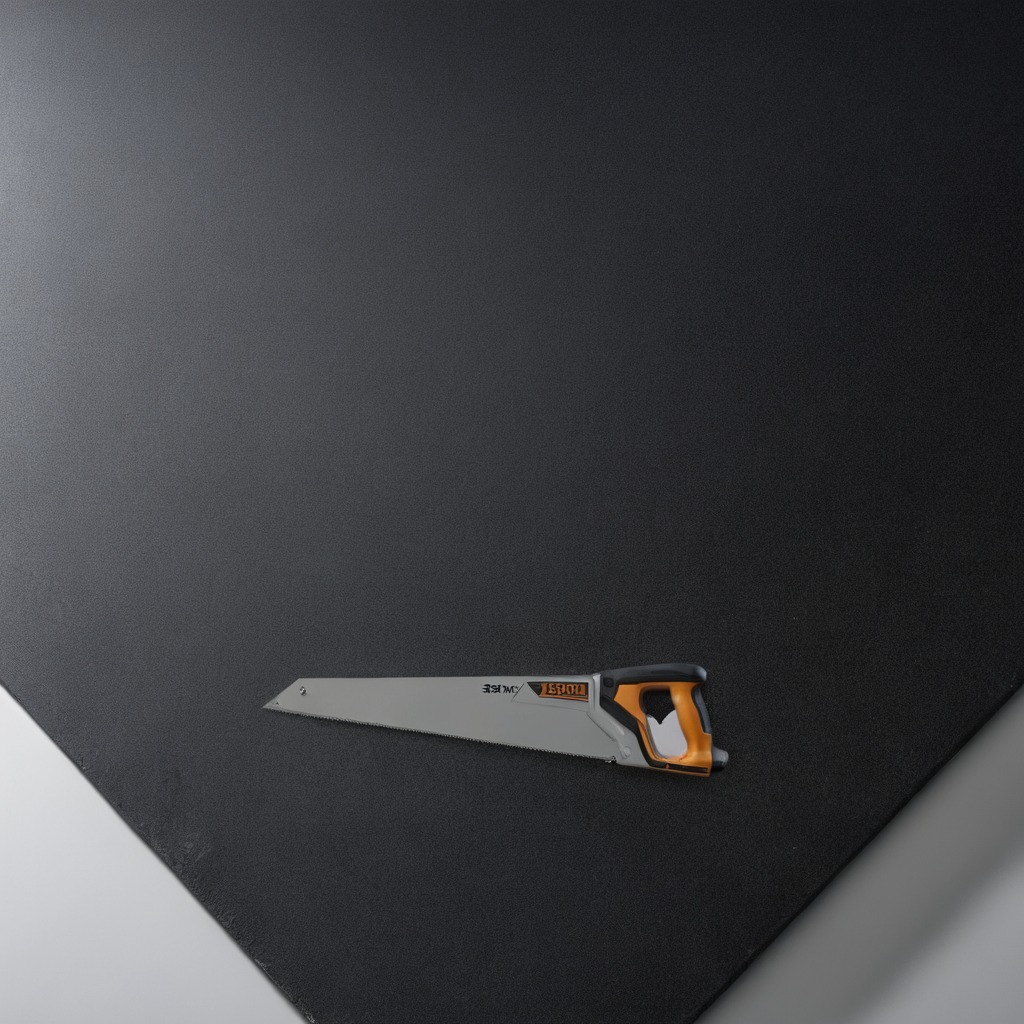
A metal saw lying on a clean granite tabletop